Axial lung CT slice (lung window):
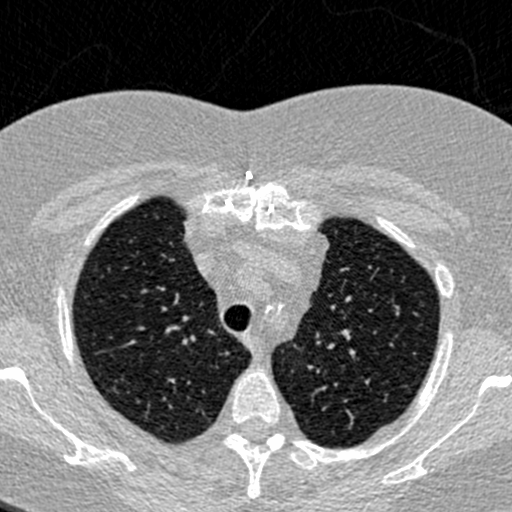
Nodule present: no